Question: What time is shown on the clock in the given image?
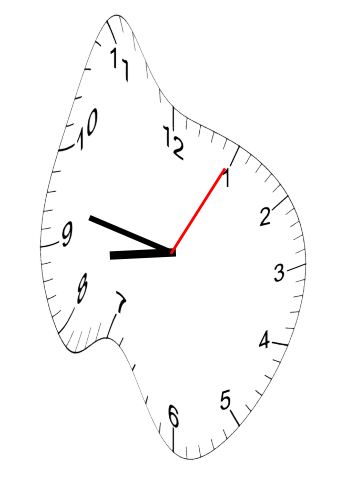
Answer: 08:47:05